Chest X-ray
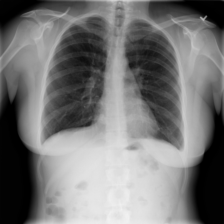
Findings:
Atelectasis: negative
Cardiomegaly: negative
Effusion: negative
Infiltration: negative
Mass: negative
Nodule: negative
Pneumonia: negative
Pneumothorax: positive
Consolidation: negative
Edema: negative
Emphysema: negative
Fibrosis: negative
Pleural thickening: positive
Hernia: negative